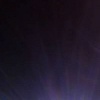
Label: space